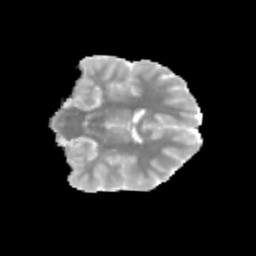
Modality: MD
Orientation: coronal
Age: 13
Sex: male
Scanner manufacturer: siemens
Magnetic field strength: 3 T
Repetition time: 3.8 s
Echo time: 0.07 s